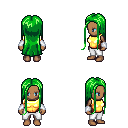
a pixel art fantasy rpg character, female body template, human, dark skin, gold chest armor, white pants, green extra-long hairstyle, white cloth bracers, four views (front, back, left, right), 2x2 character sprite sheet, small pixel art, hard edges, no anti-aliasing